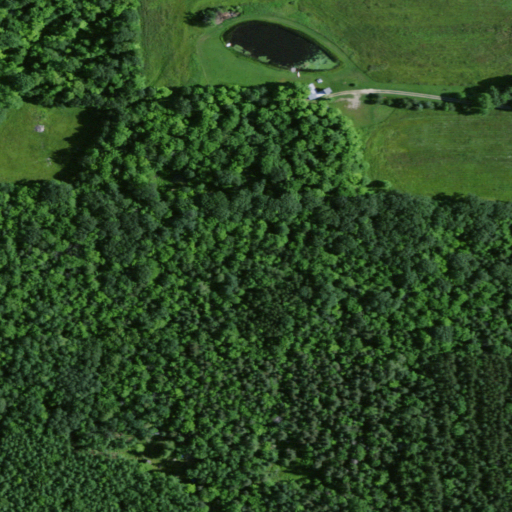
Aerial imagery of mountain in New York named Miller Hill containing deciduous forest, mixed forest, pasture, shrub, evergreen forest, and open development